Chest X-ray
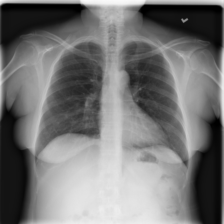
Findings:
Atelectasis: negative
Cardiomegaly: negative
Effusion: negative
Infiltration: negative
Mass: negative
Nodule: negative
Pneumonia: negative
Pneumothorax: negative
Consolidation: negative
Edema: negative
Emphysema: negative
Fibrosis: negative
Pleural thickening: negative
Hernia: negative